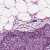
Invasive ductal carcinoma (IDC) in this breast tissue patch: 0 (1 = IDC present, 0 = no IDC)